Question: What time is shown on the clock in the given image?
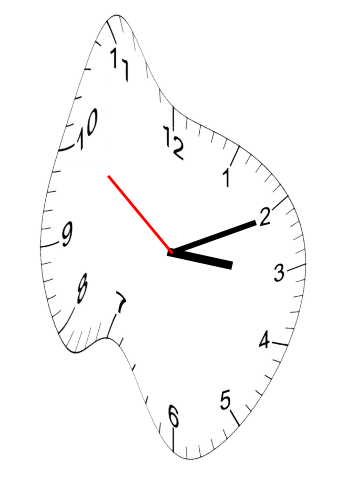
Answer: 03:10:51